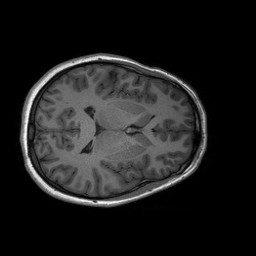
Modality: T1w
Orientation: coronal